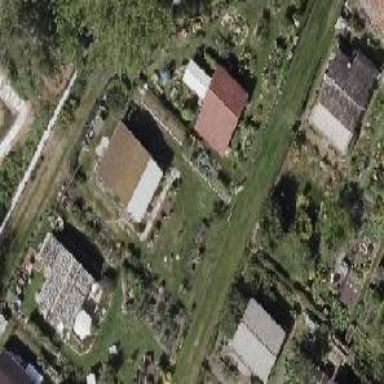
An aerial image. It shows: Fenced plot in the allotments area.